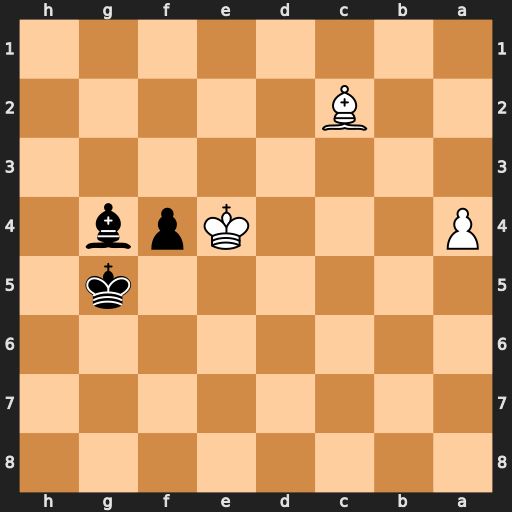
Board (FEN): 8/8/8/6k1/P3Kpb1/8/2B5/8
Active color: b
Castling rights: -
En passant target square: -
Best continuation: Bf5+ Kd4 Bxc2